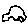
Label: car